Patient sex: F
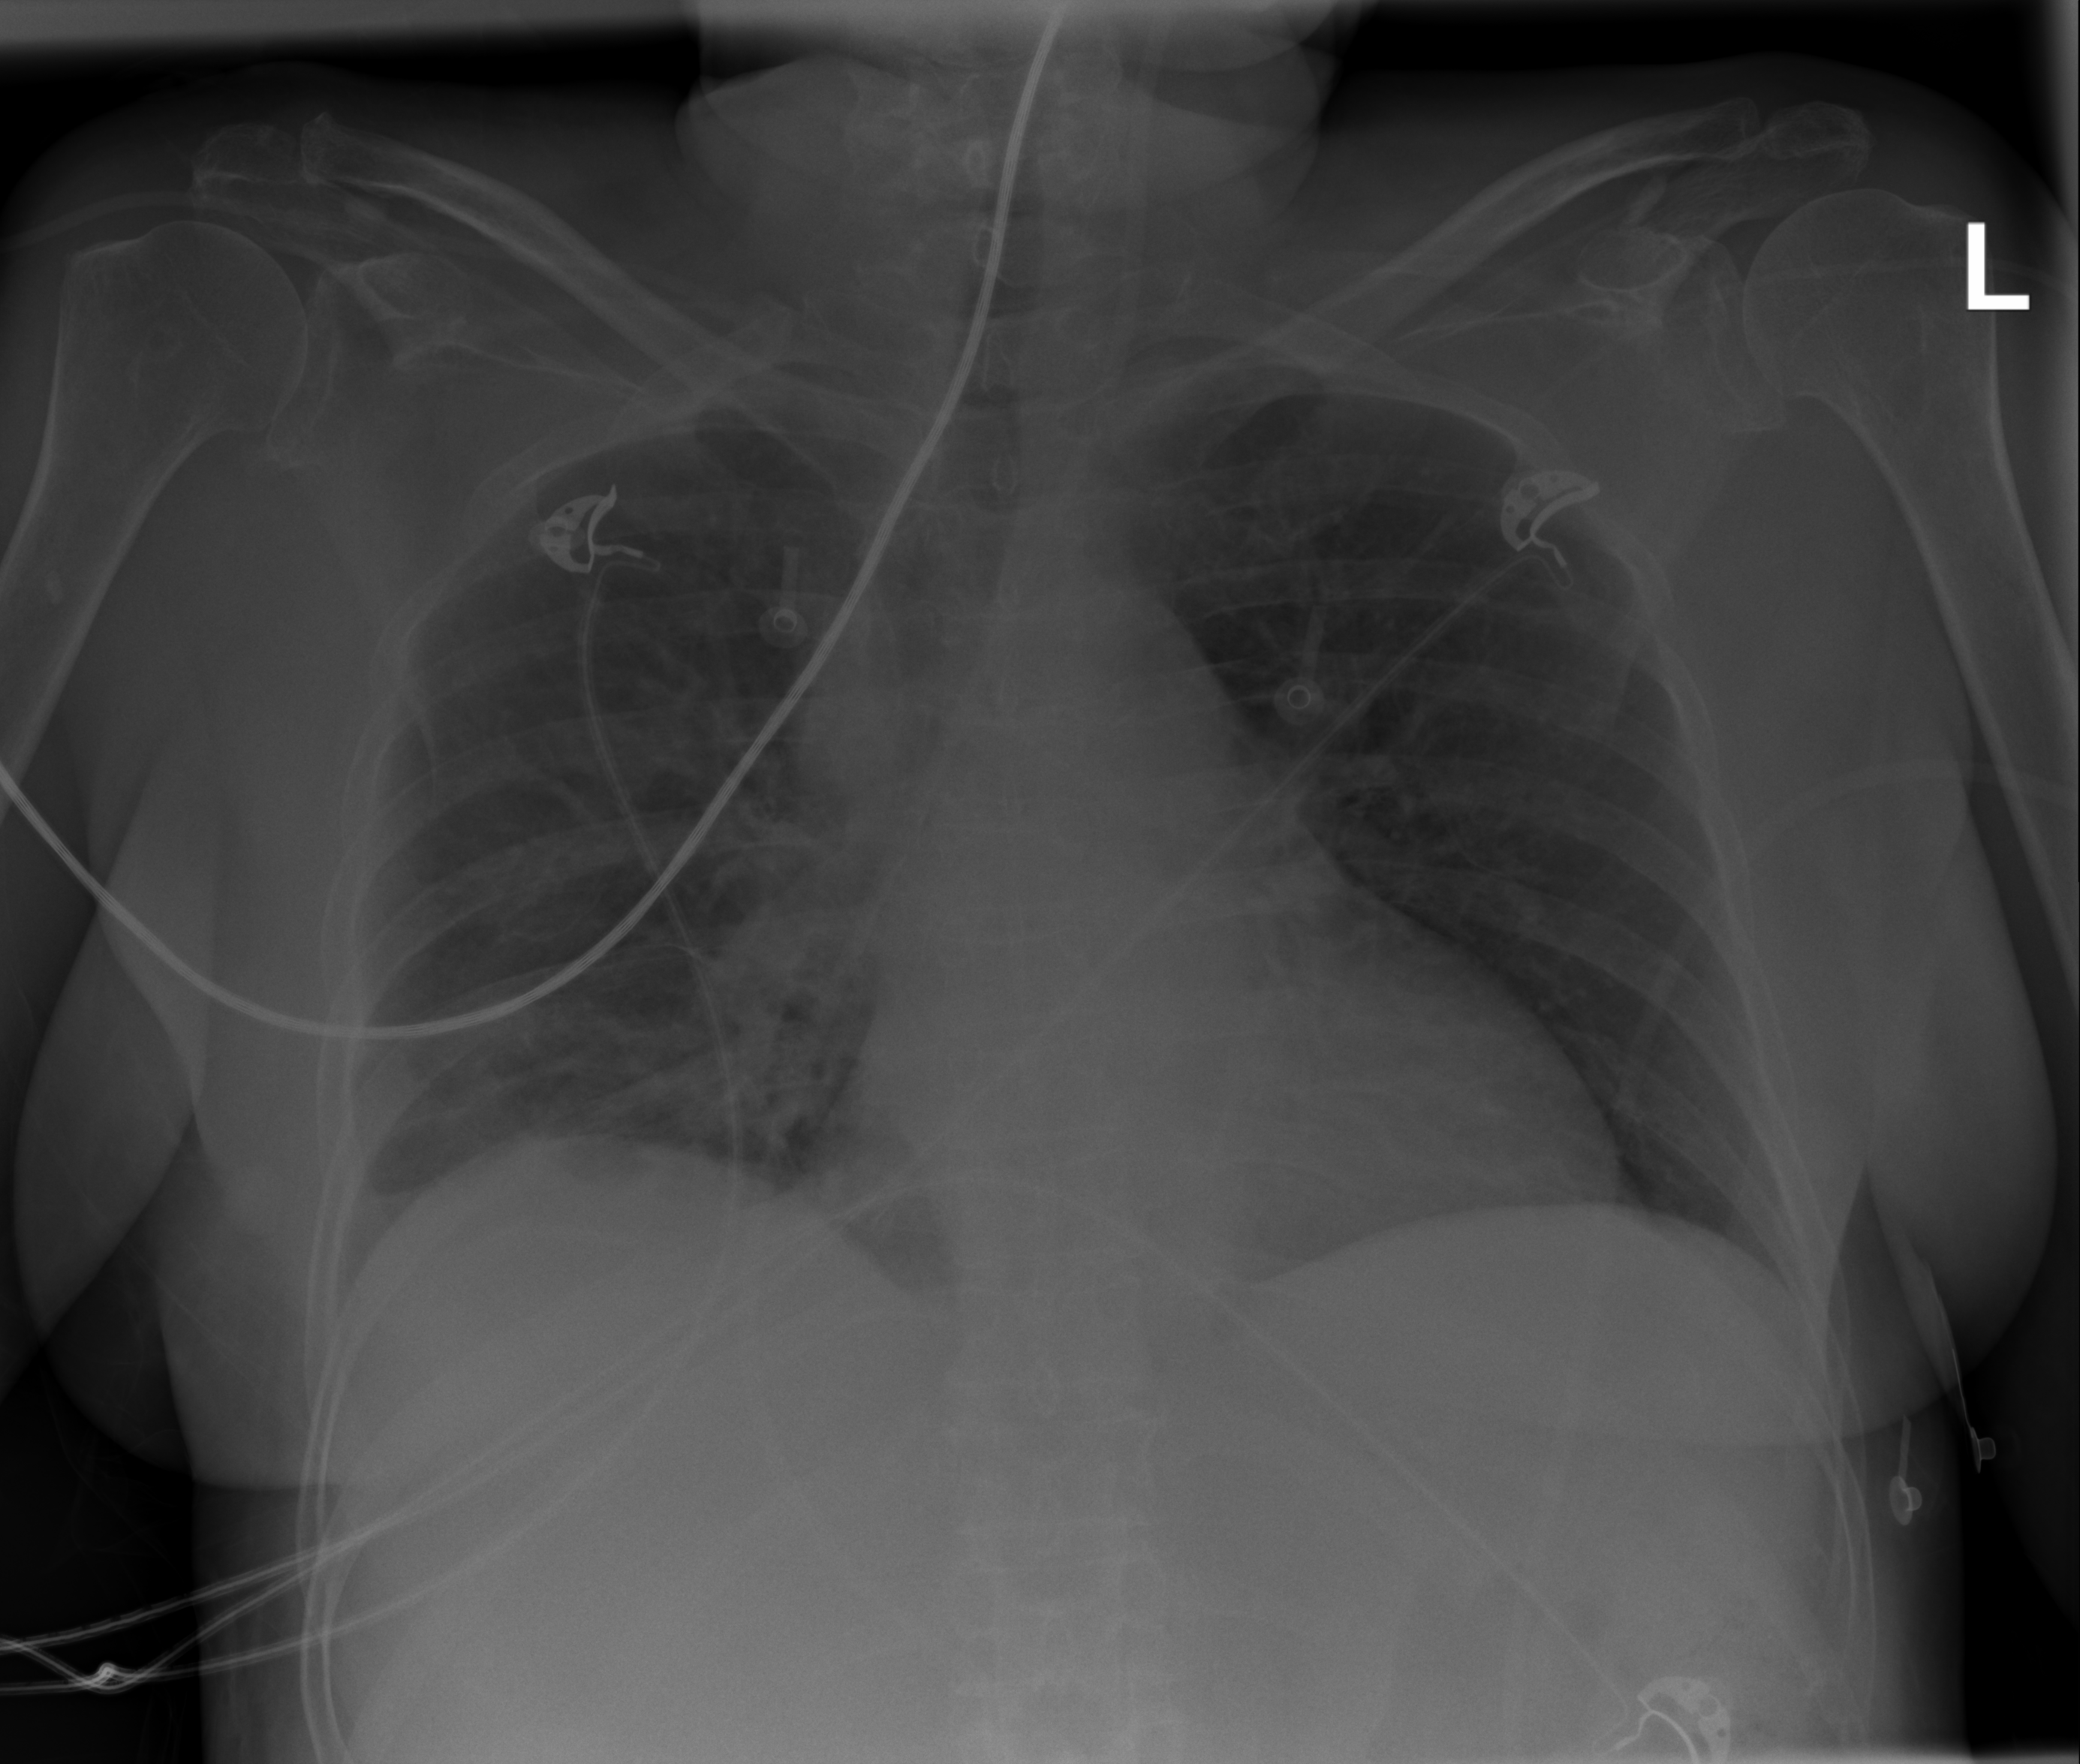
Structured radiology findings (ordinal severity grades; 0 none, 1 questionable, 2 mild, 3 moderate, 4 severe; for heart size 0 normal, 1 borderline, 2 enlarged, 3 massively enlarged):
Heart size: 0
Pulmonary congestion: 0
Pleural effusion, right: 0
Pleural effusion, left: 0
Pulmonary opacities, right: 2
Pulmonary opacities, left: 0
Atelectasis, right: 1
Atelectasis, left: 0